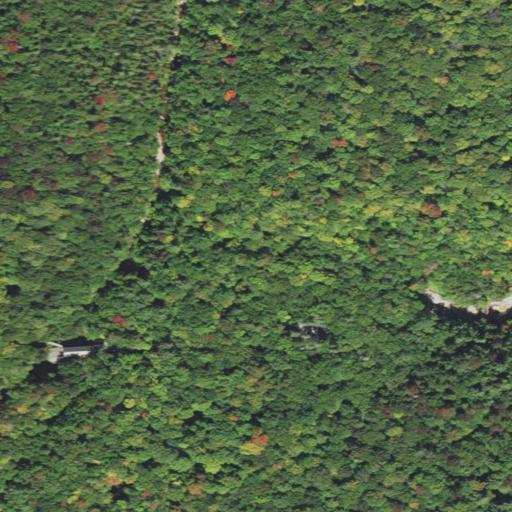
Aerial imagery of valley in New Hampshire named The Flume containing deciduous forest, mixed forest, evergreen forest, and medium intensity development